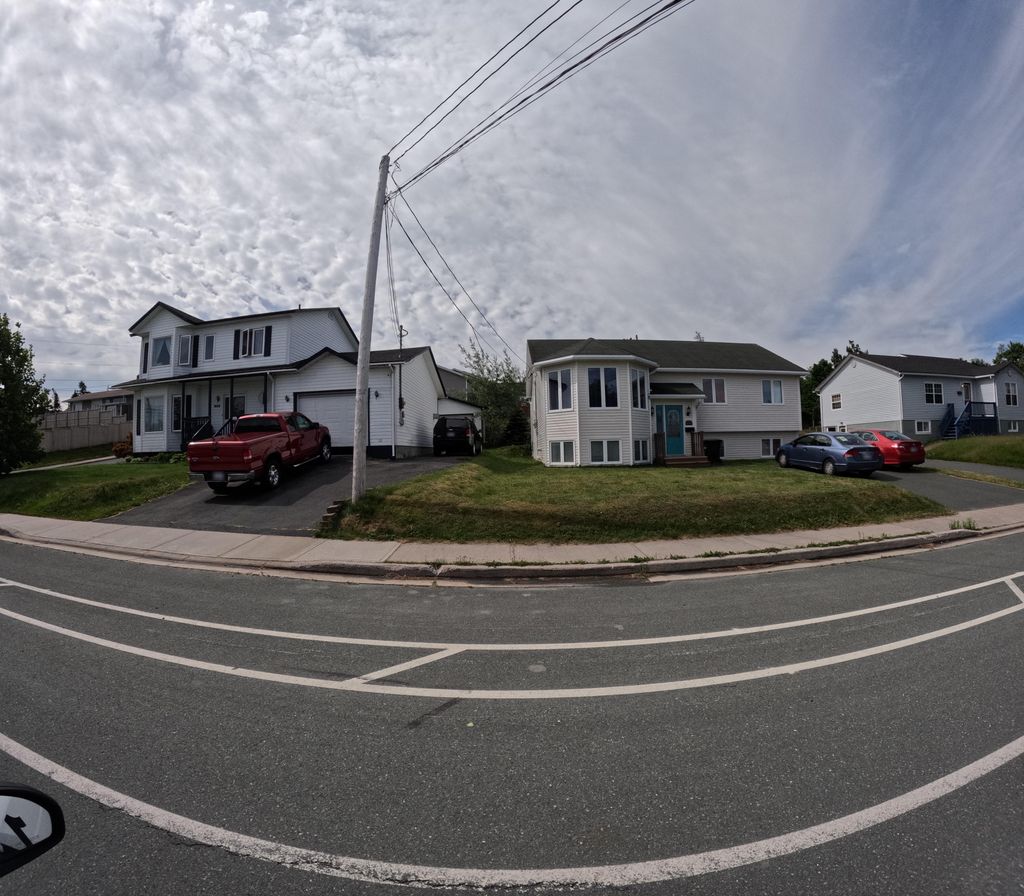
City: st_johns